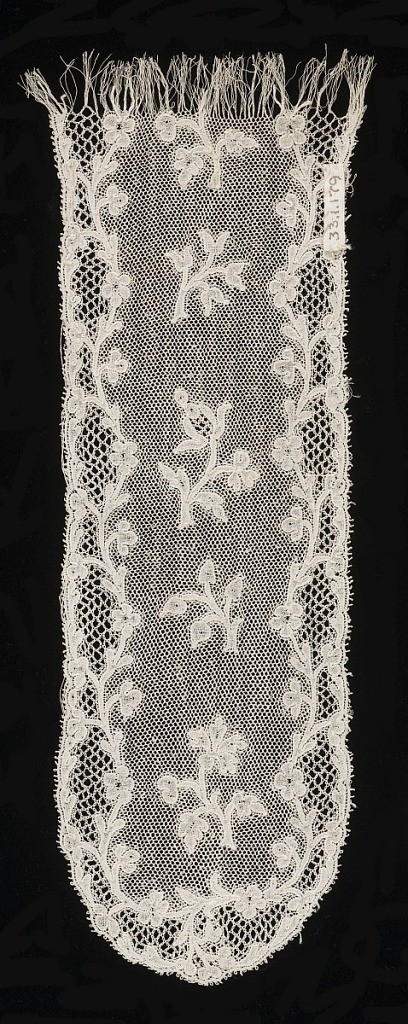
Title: Sample end of lappet
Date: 19th century
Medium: linen Technique: bobbin lace, Mechlin style
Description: Sample end of a cap streamer with a Louis XVI design. Openwork edge with sprig motifs arranged vertically in the field.